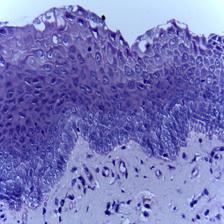
Diagnosis: Normal